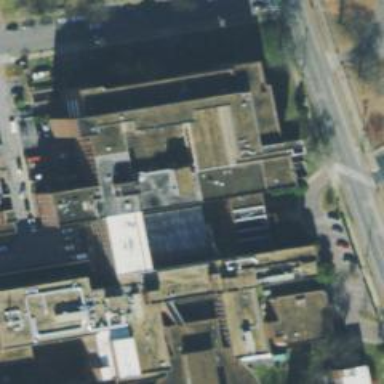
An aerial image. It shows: Hospital building.